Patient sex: M
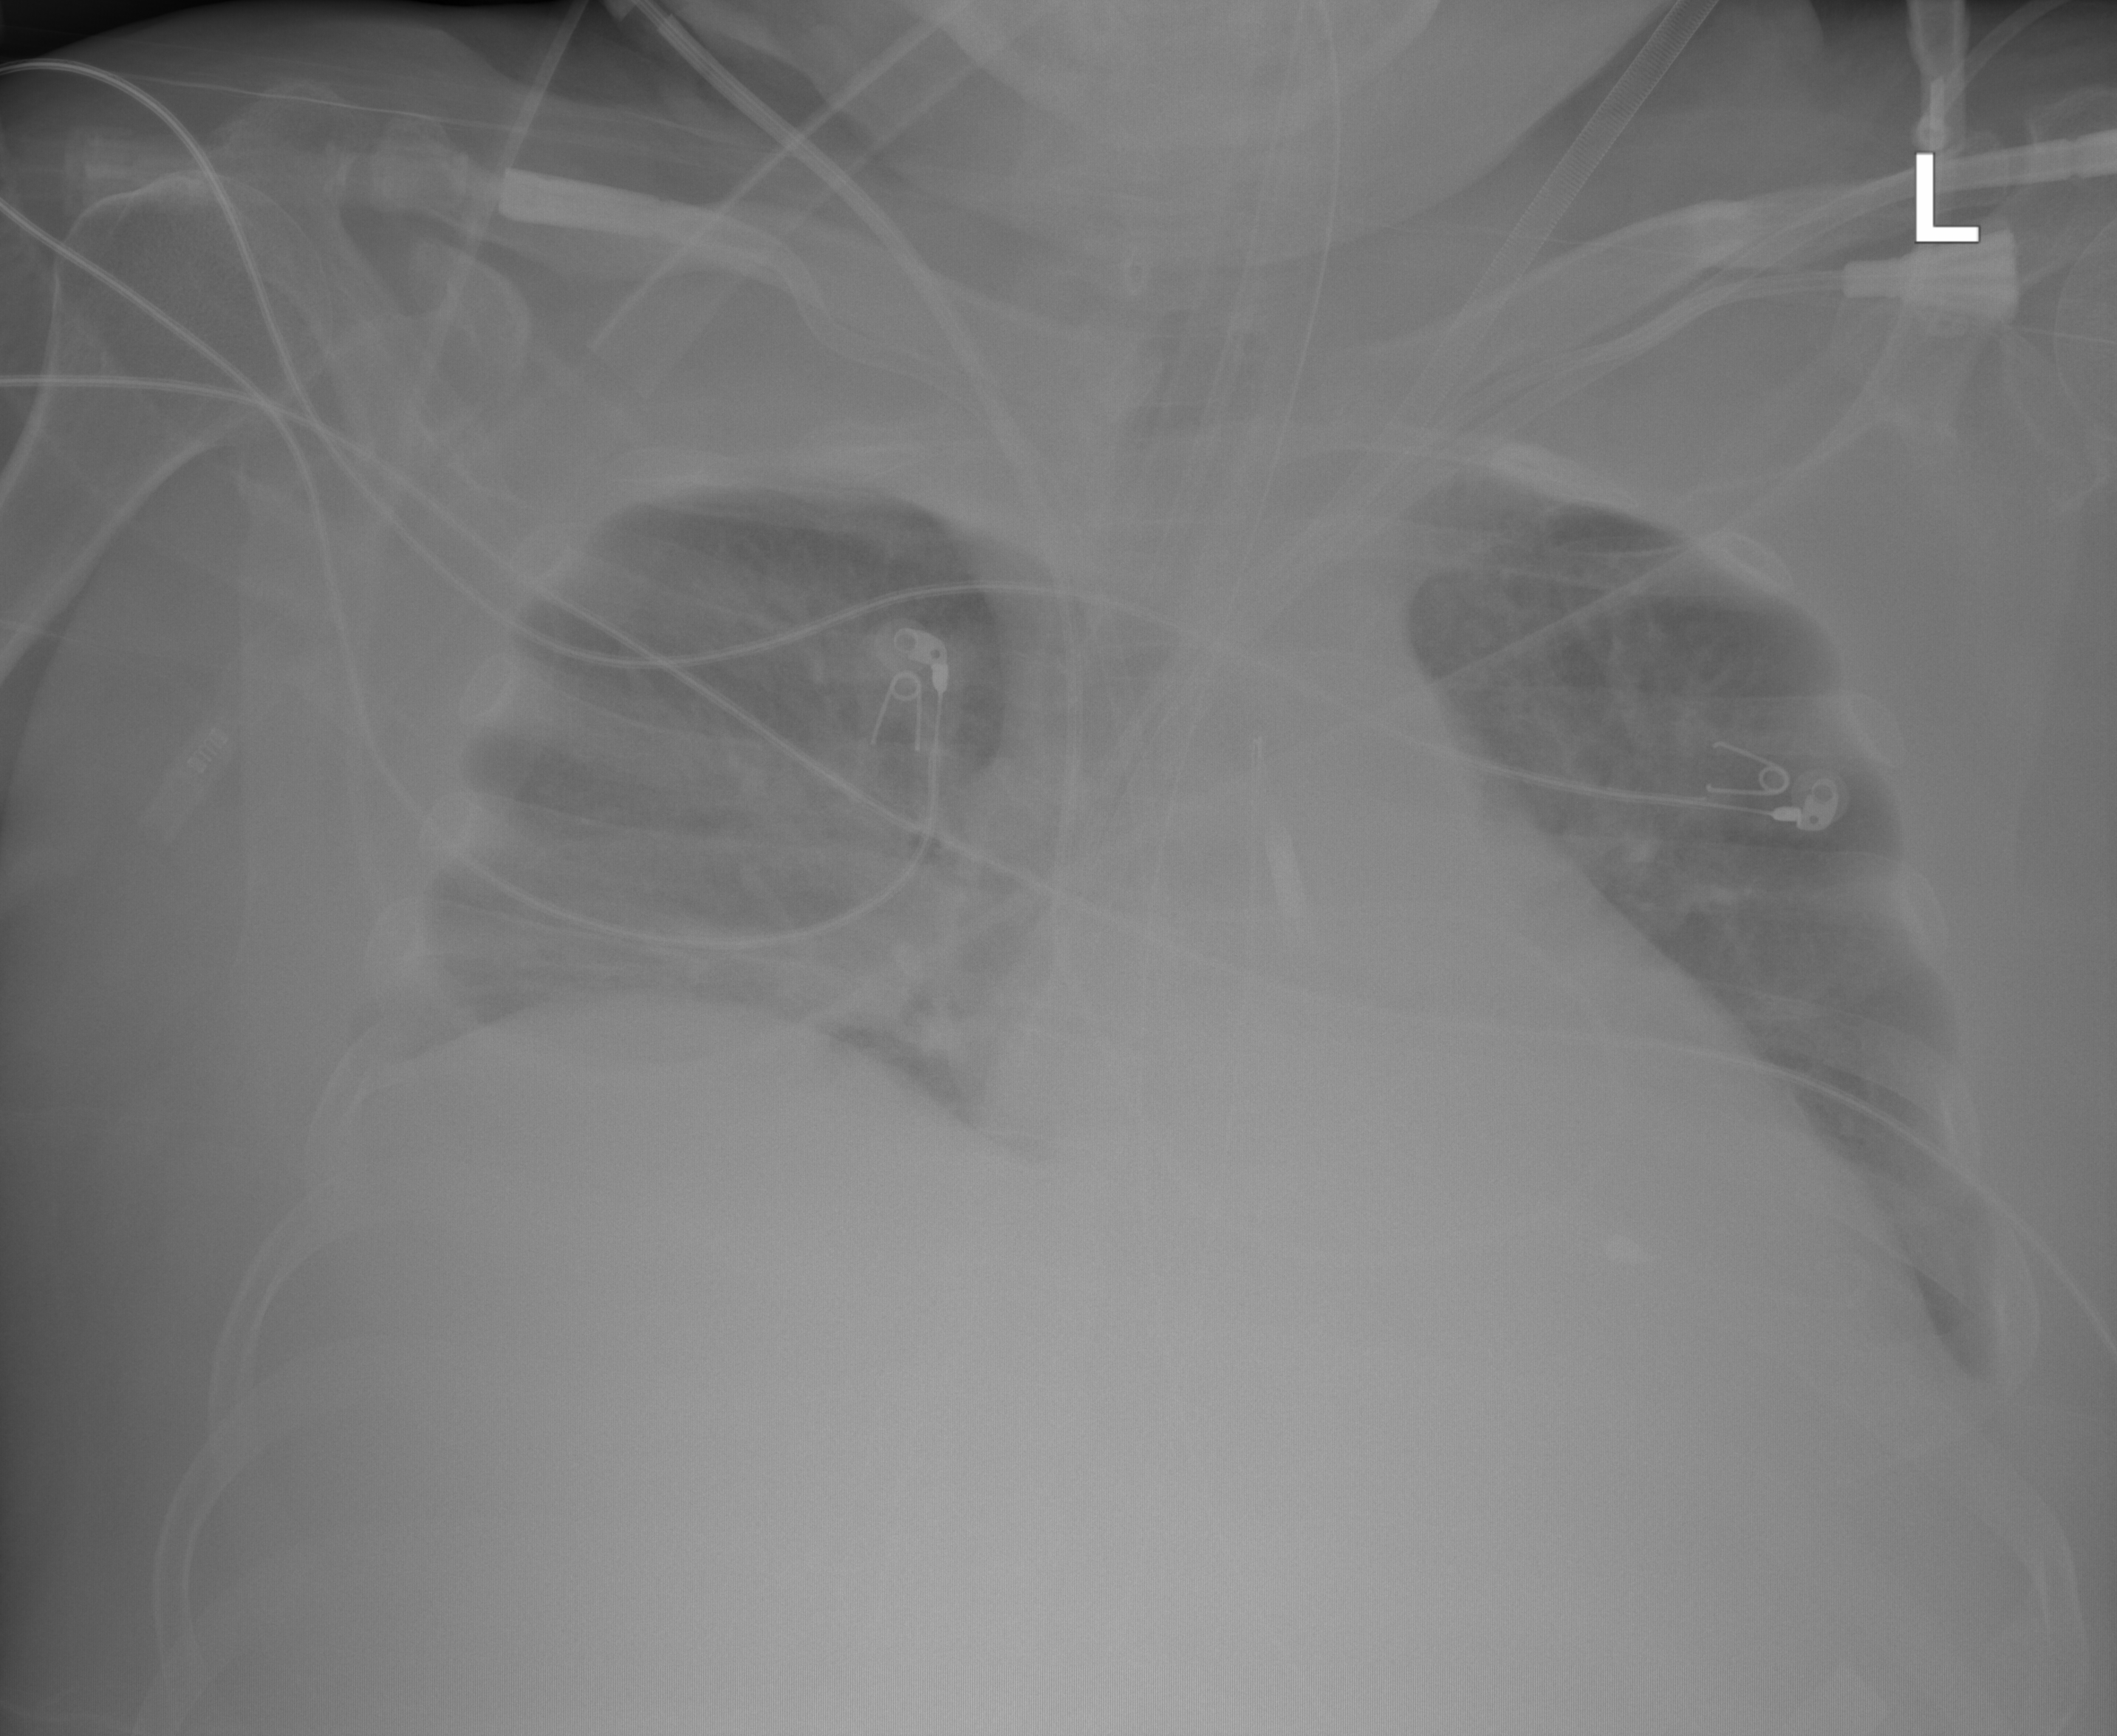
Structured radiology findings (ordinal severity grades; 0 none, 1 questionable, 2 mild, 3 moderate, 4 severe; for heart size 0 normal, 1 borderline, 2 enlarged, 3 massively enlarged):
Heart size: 1
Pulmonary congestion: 2
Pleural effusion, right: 0
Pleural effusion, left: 0
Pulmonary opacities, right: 2
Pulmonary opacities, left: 0
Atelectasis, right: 2
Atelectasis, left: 2